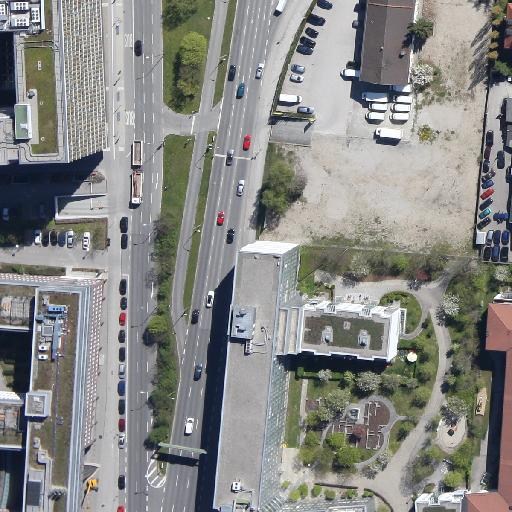
Referring expression: sidewalk